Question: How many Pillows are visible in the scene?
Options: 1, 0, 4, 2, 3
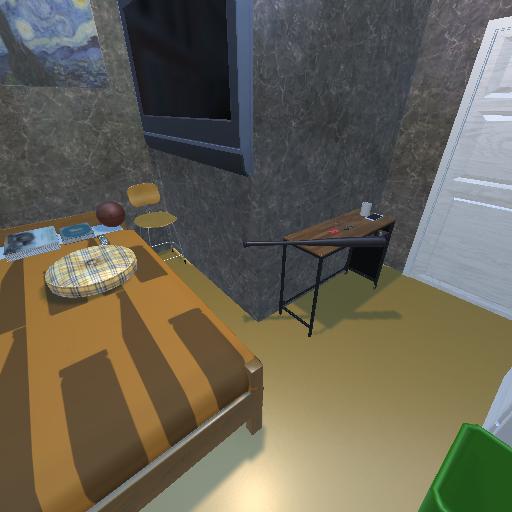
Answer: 1